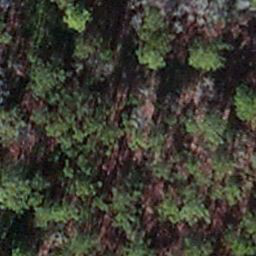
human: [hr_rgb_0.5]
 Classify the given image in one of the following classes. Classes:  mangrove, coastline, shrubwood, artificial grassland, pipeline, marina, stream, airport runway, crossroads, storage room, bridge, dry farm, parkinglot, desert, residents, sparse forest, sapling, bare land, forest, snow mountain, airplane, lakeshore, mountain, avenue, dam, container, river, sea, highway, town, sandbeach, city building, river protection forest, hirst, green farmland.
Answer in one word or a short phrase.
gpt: sapling